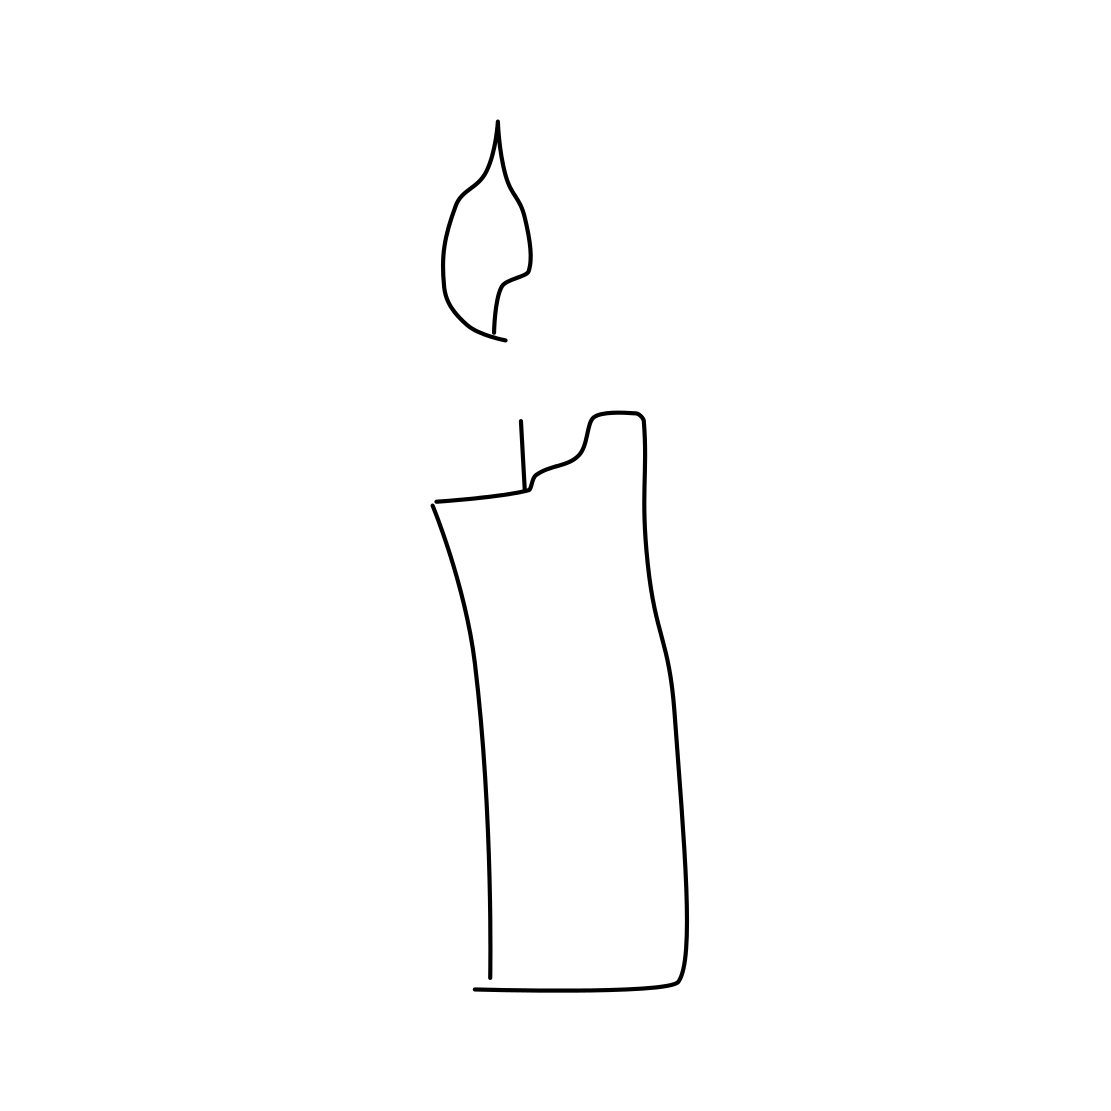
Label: candle